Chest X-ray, PA view. Patient: 51 years old, sex F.
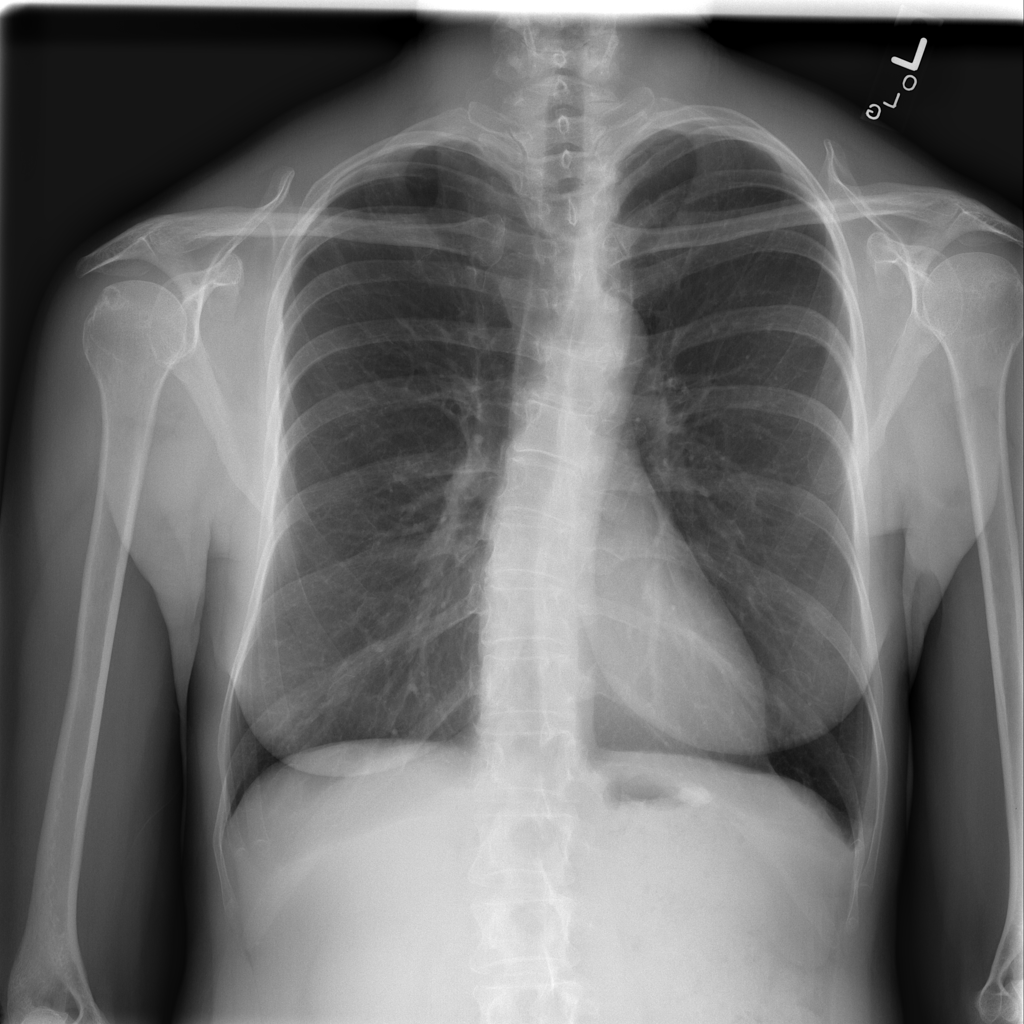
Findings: No Finding